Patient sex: M
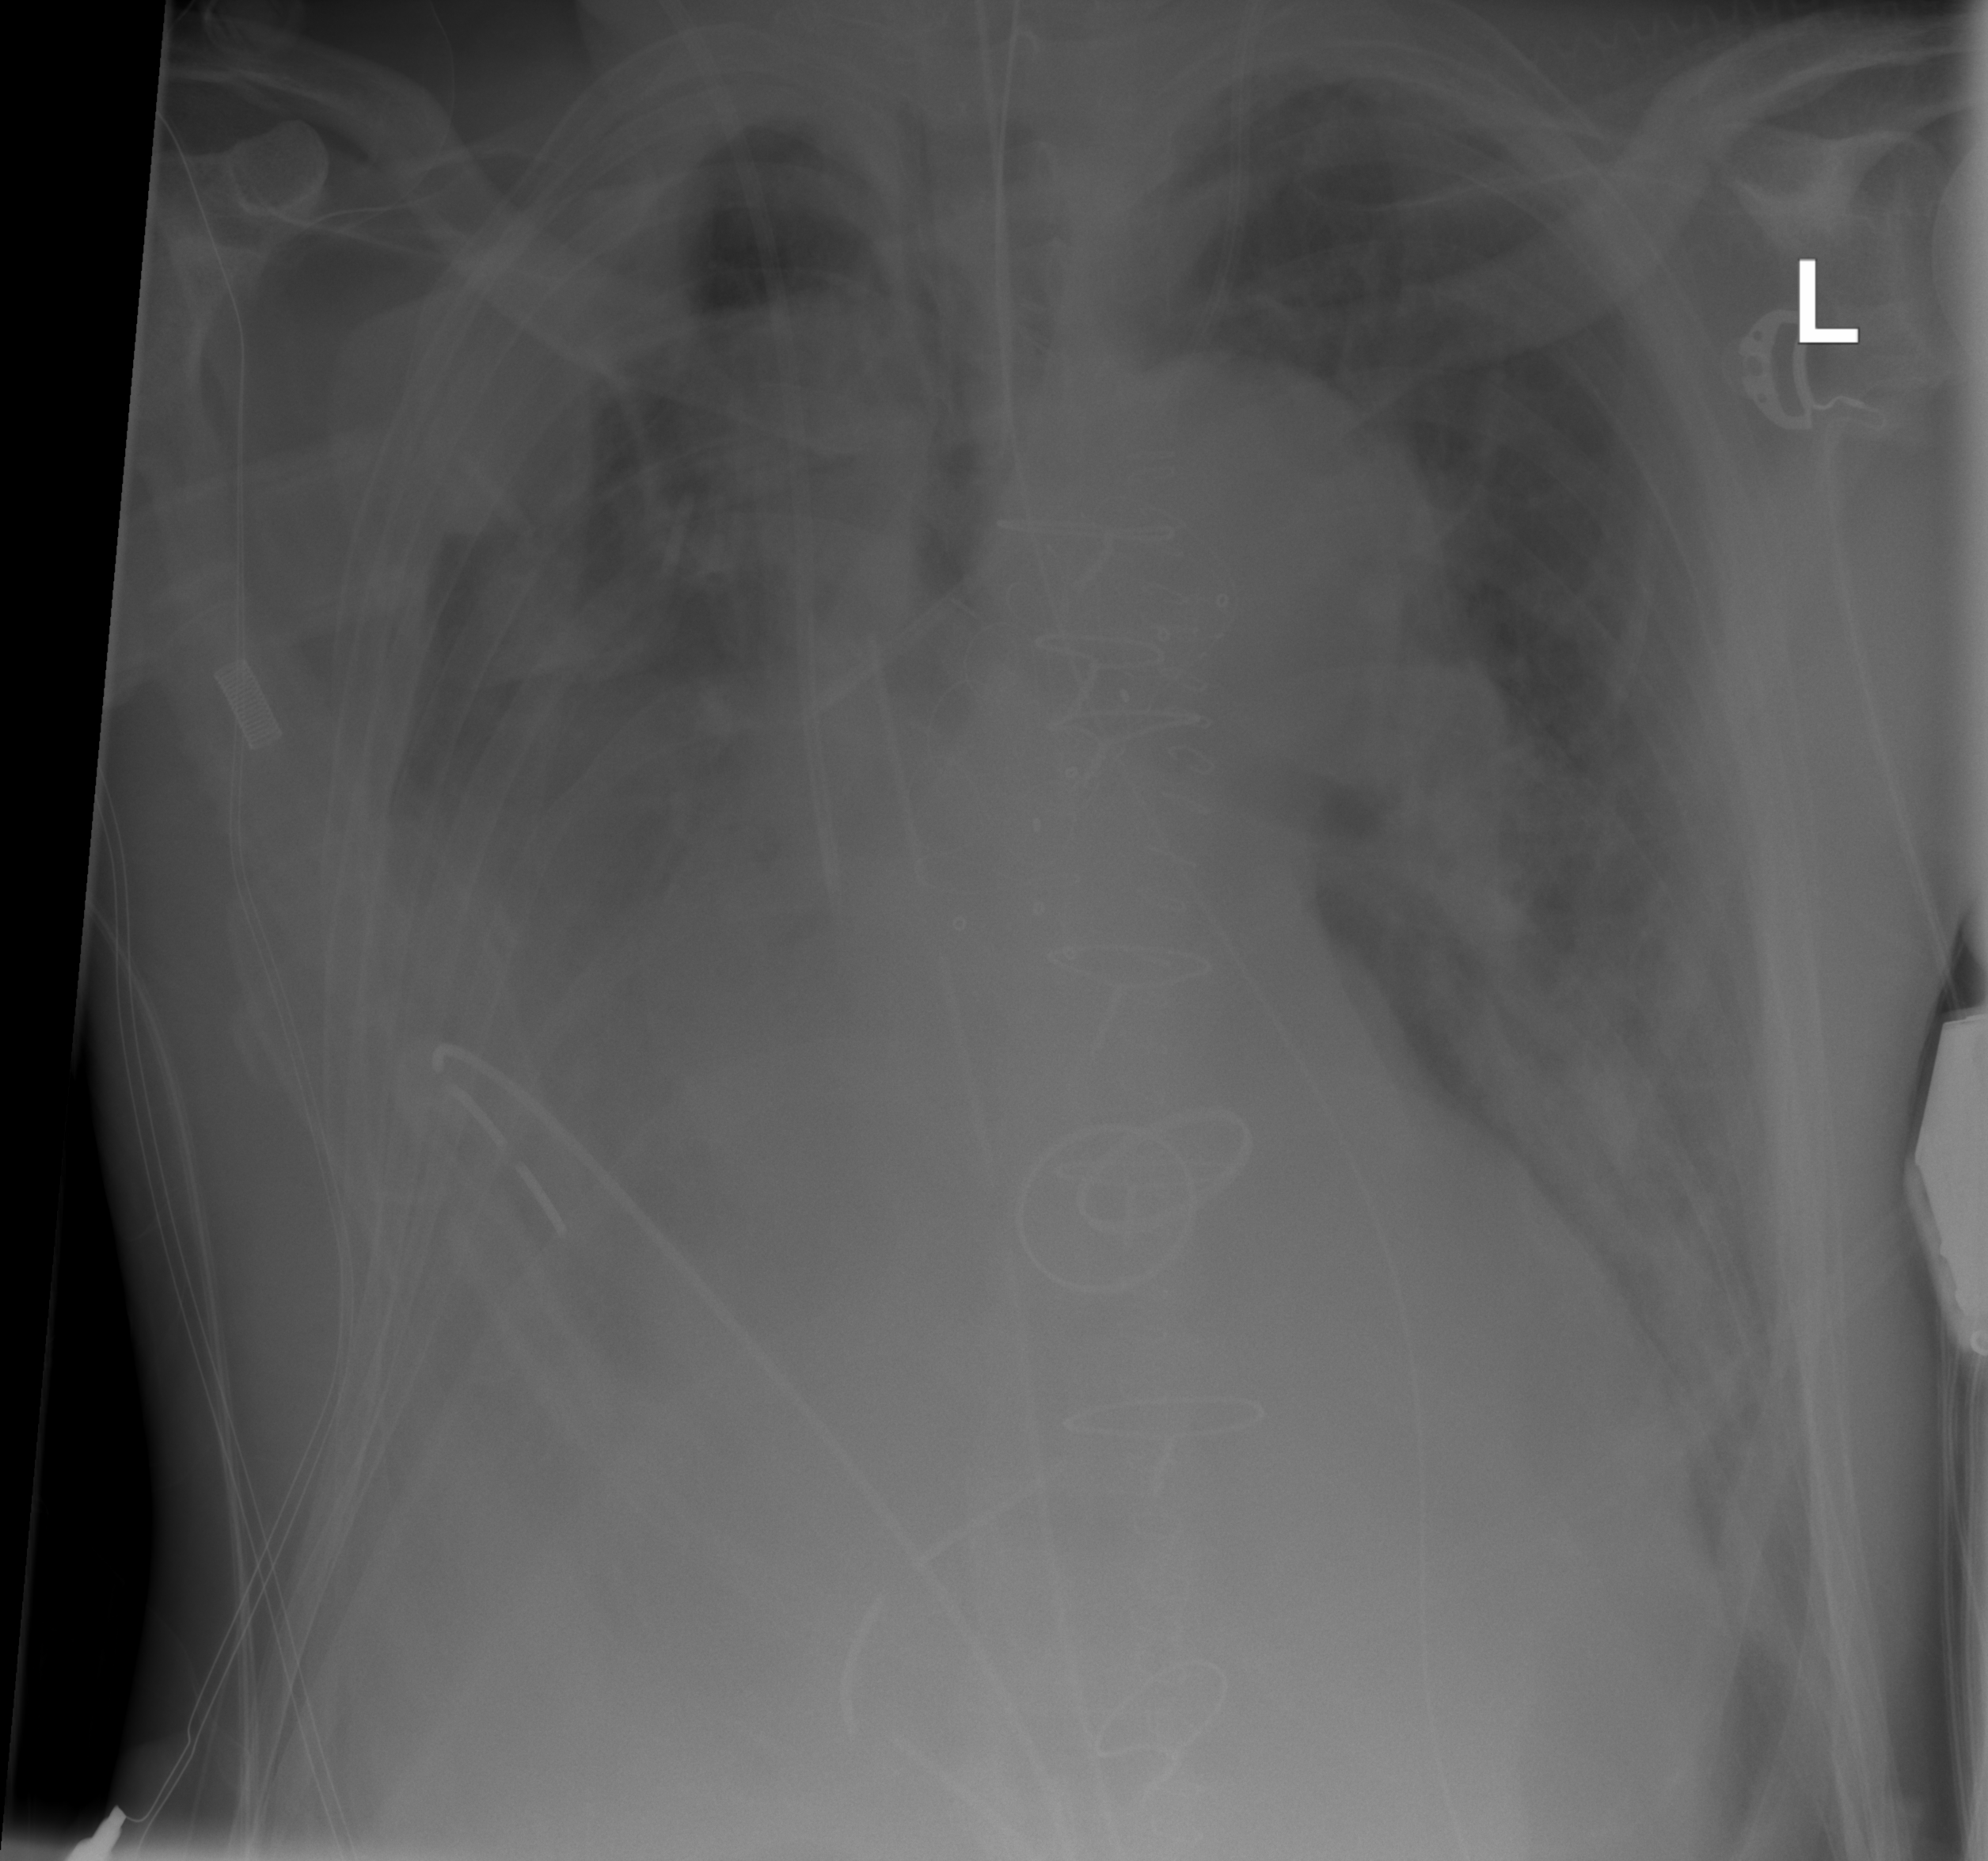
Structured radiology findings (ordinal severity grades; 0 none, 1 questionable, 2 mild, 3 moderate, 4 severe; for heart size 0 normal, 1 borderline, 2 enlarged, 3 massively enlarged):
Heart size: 2
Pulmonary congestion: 0
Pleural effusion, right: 2
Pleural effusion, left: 0
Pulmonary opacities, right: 2
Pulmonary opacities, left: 0
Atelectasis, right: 3
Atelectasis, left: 2